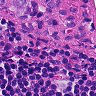
Metastatic tissue present: yes